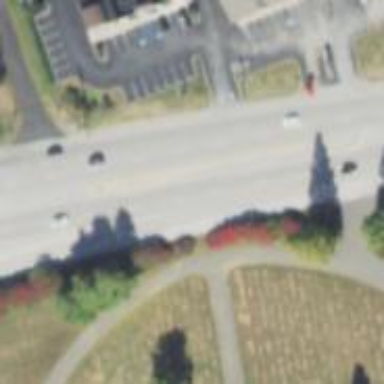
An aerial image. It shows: Asphalt road designated as trunk highway.